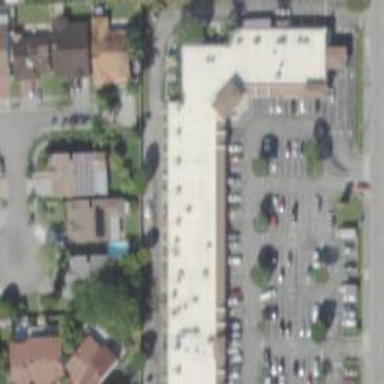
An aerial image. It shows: Swimming pool shop.